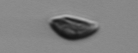
Label: Cryptophyta